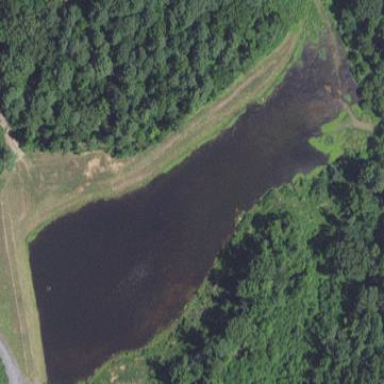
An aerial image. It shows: Reservoir of natural water.